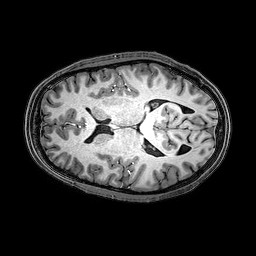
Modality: T1w
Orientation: axial
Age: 23
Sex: male
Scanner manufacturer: philips
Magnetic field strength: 3 T
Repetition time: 0.009 s
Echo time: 0.00351 s